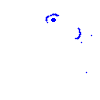
Particle: pion